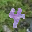
Label: 4